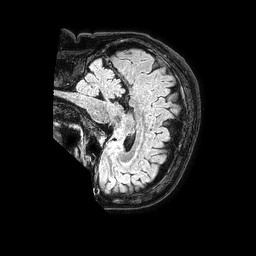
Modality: FLAIR
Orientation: sagittal
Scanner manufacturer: philips
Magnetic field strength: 1.5 T
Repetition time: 4.8 s
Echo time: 0.3 s